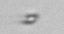
Label: nanoplankton_mix